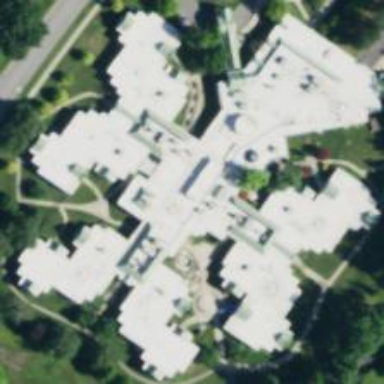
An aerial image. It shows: Nursing home building.